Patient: sex F, age 46
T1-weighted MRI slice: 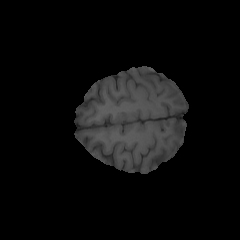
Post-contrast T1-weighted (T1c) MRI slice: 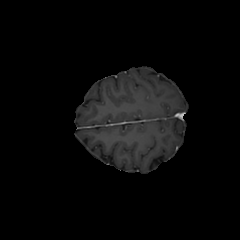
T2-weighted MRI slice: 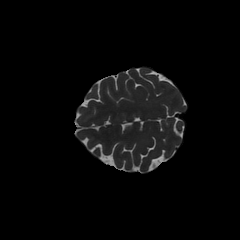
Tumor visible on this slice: no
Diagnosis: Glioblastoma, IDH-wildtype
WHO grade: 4